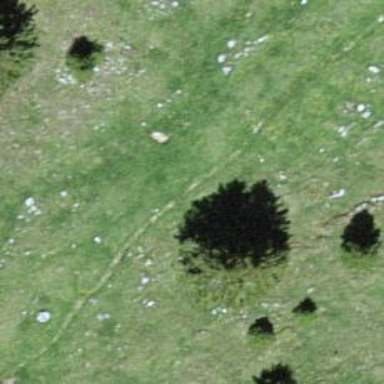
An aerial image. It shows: Needle-leaved tree in natural setting.